Question: I need make sessions in Java web application.
I found that sesstion makes in servlet calass by method 'getSession()'.
But i have a question about session parameters. For example i send to server login/pass and save it into session atributes. Okey. Next time i do something on client and send new params to server. Where i gonna send it? In another or same and i gonna use 'if else' for handle params like this?

Another question: How to use params which i put in session(login/pass) in another classes?
I read about <URL>. And have new question. How to use session params in enother class. I mean after login i send new params on server, read it in servlet and want to take a login/pass from session and send it with new params into another class.
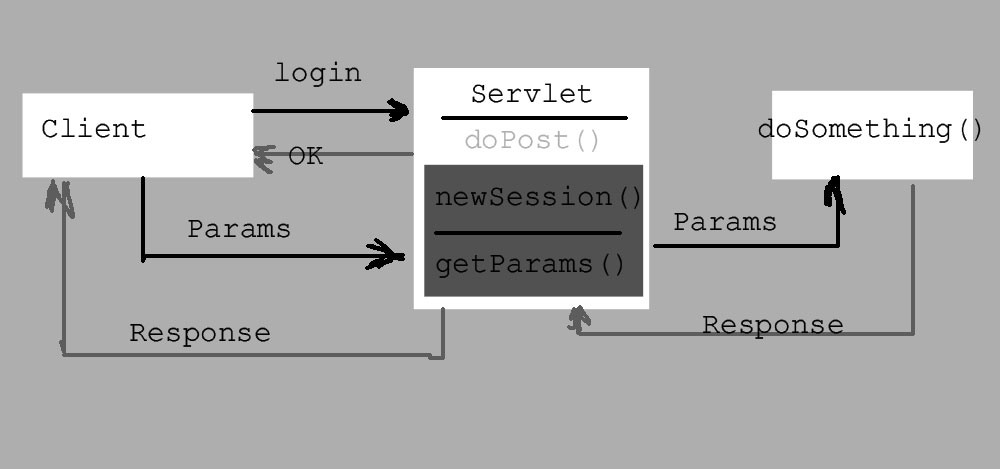
Answer: As part of your request handling in a doGet or doPost method, here is how you can get session and use it to get and set variables.
'''
//Obtain the session object, create a new session if doesn't exist
HttpSession session = request.getSession(true);
//set a string session attribute
session.setAttribute("MySessionVariable", "MySessionAtrValue");
//get a string sessson attribute
String strParam = session.getAttribute("MySessionVariable");
//get an integer sessioin attribute
Integer param = (Integer) session.getAttribute("MySessionVariable");
//set an integer session attribute
session.setAttribute("MySessionVariable", new Integer(param.intValue() + 1));
'''